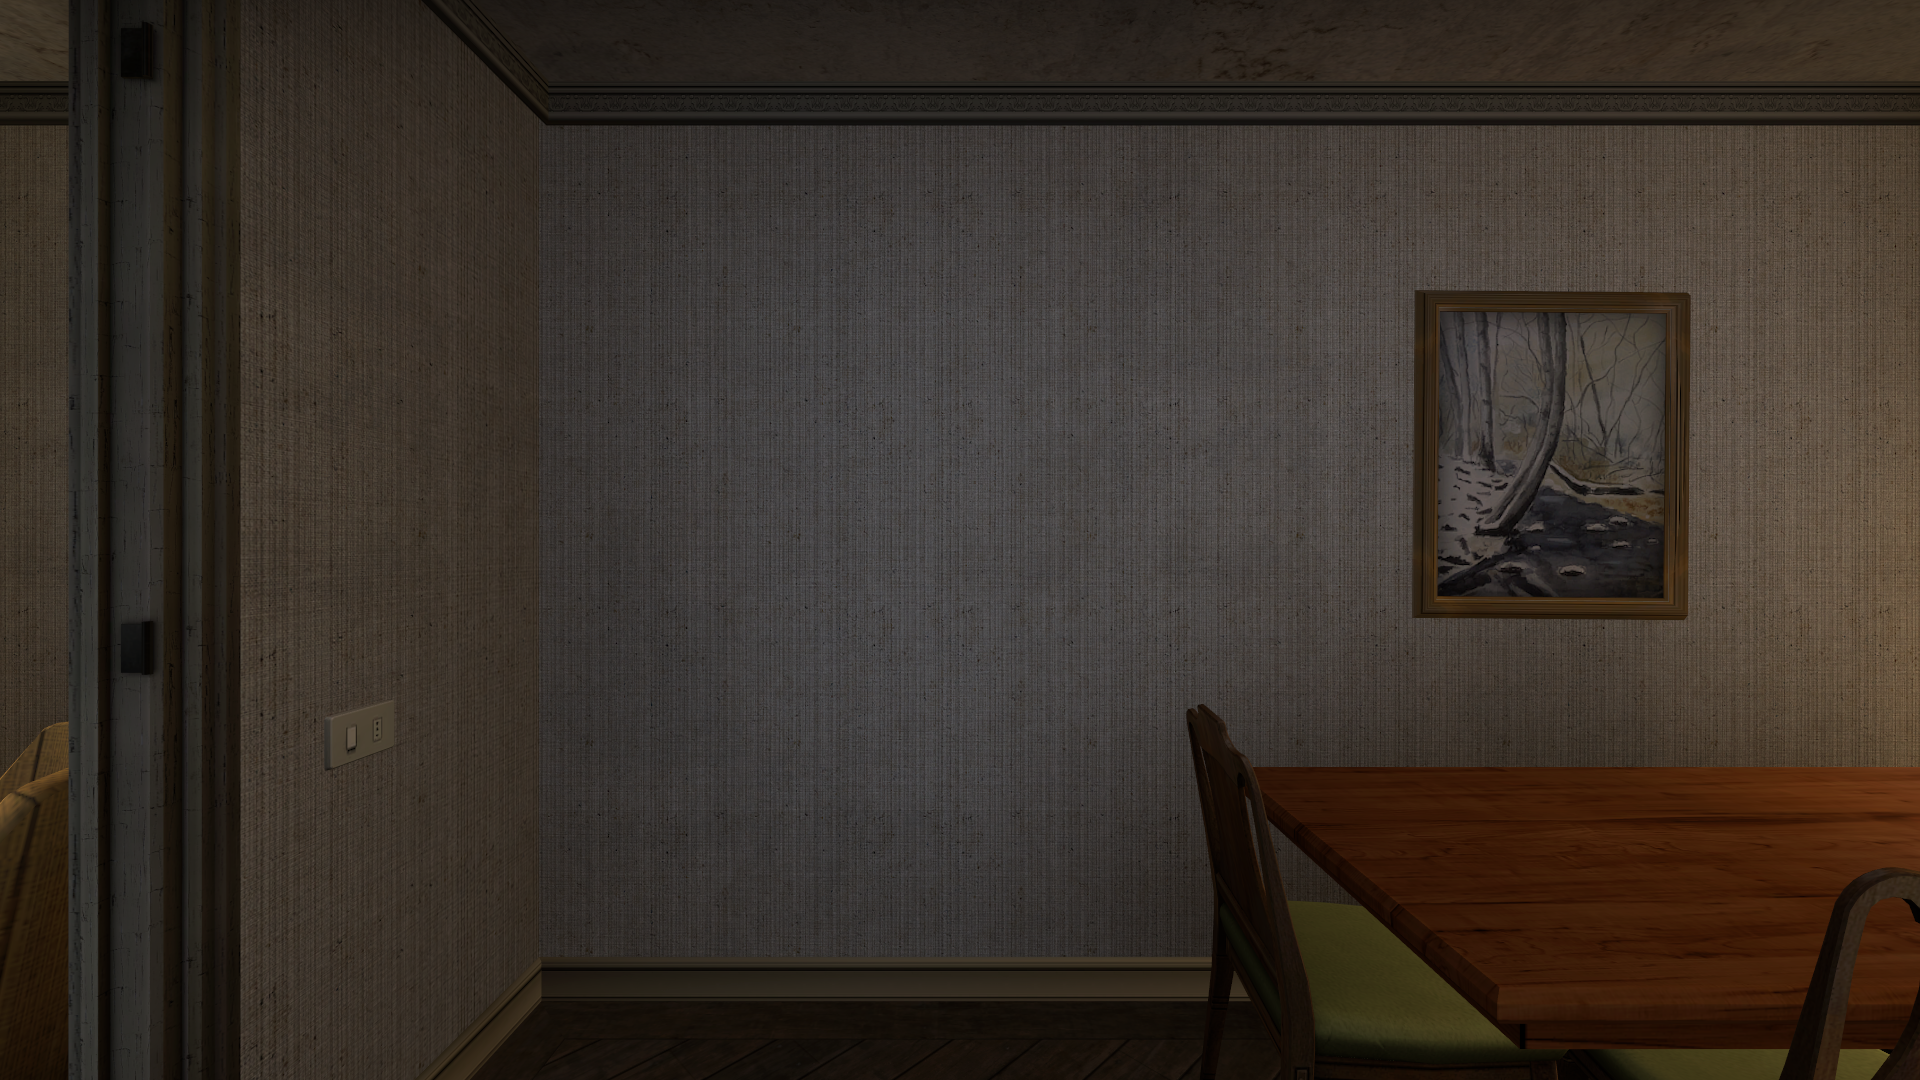
Map: de_inferno